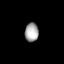
Tissue: lung
Cell type: Myeloid cells
Senescence score: 0.6719
Nuclear area (px): 253
Mean DAPI intensity: 164.798